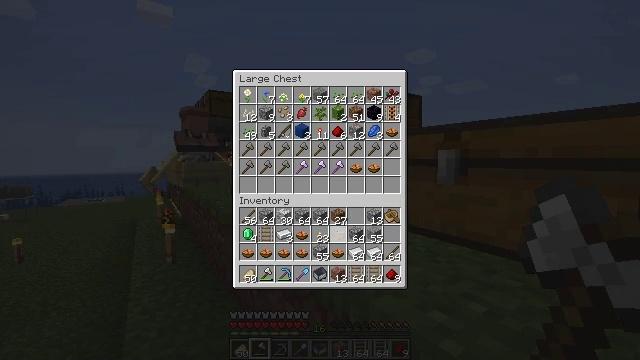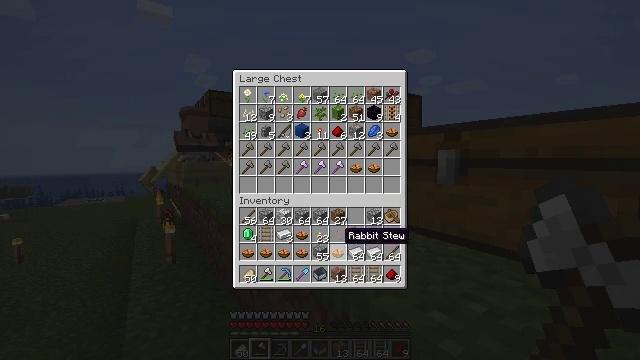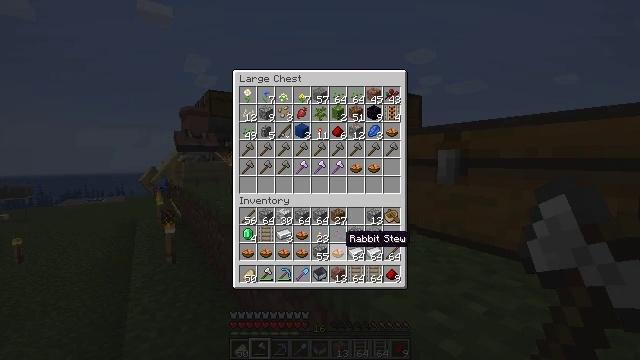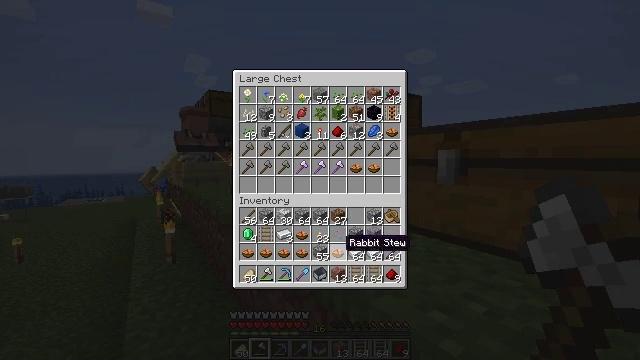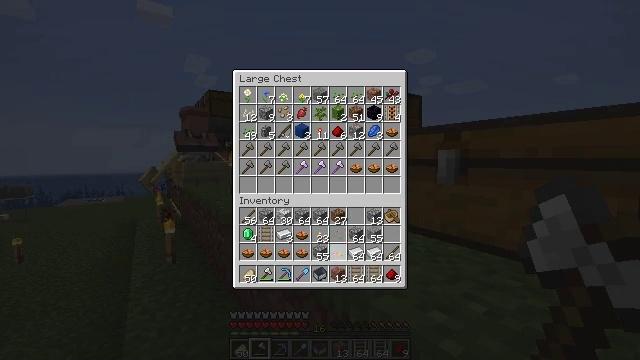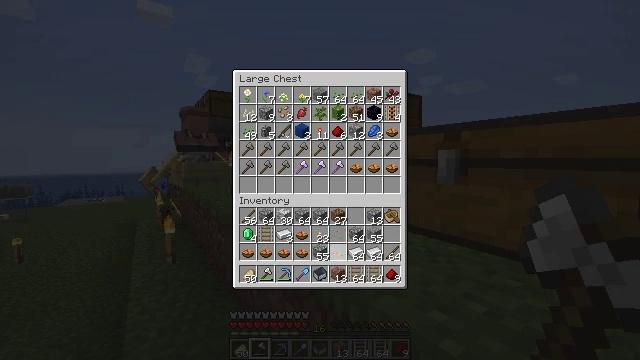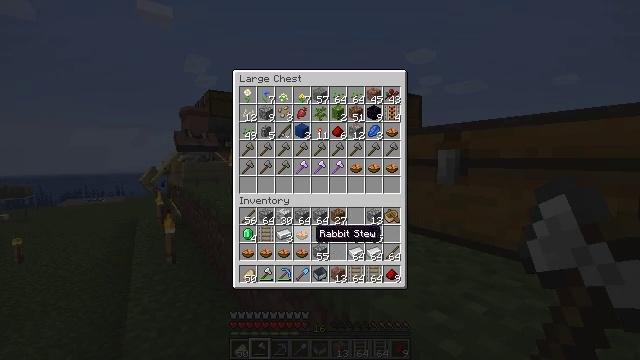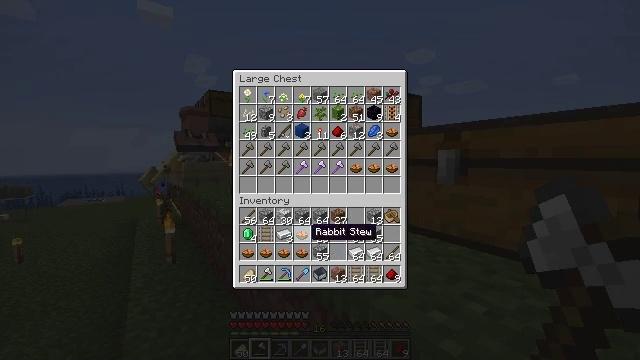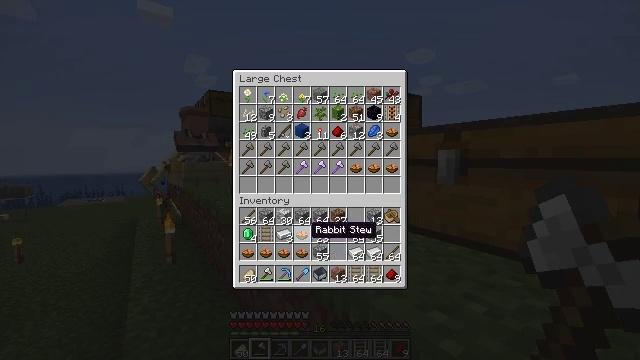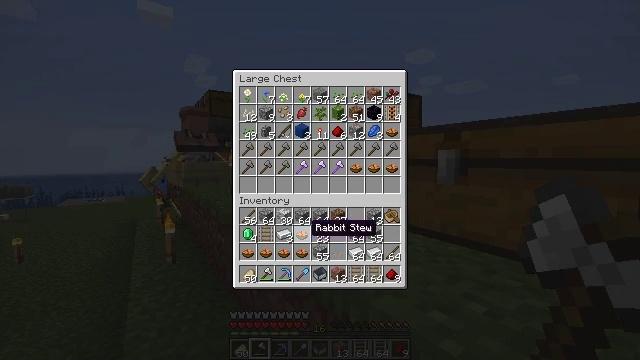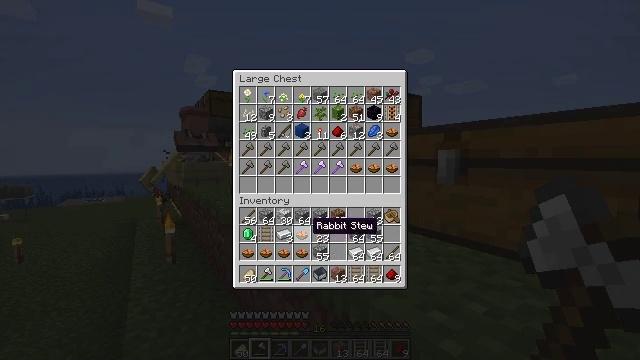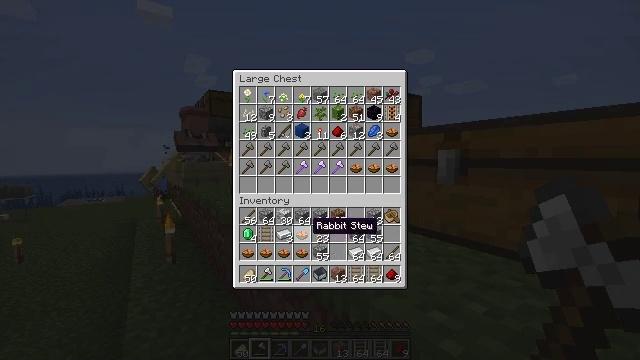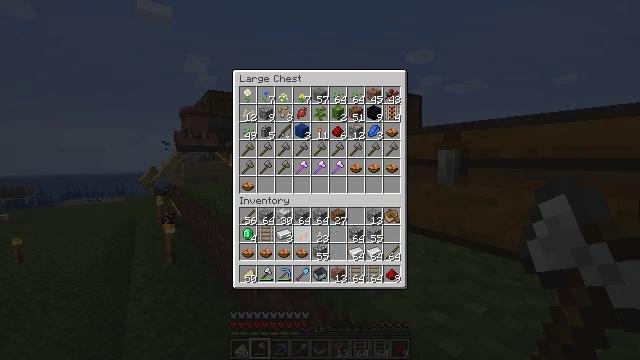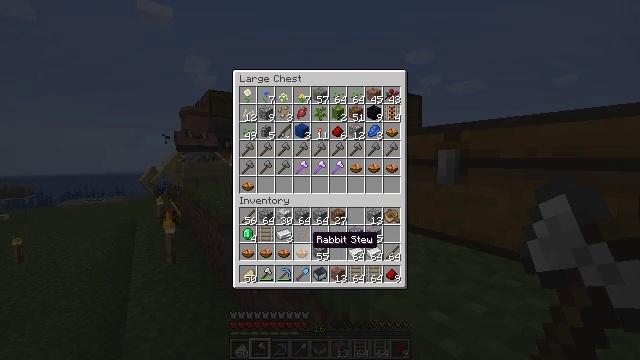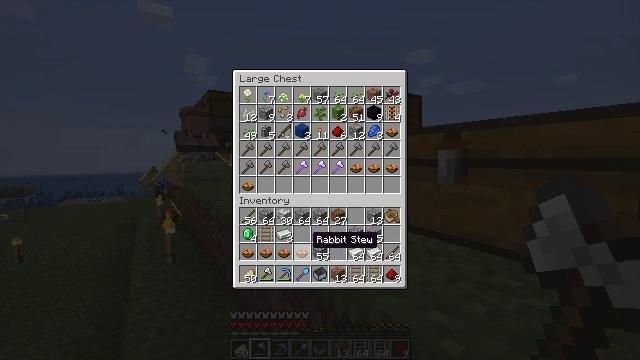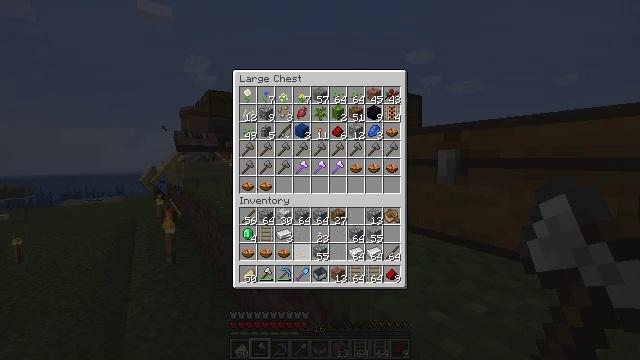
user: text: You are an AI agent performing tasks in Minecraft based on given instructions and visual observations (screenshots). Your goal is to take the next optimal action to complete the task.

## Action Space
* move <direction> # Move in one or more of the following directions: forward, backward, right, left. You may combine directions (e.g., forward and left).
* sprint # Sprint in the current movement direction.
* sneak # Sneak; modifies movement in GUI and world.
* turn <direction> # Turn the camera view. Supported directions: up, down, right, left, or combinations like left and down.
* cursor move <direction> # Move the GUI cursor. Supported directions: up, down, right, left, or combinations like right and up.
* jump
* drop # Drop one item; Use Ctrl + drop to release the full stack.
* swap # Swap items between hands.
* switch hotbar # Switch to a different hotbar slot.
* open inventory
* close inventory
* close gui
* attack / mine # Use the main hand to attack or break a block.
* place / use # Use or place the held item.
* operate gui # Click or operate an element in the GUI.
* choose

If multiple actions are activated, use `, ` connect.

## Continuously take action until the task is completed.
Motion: motion action
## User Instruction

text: Combine ingredients at the crafting table to get rabbit stew.
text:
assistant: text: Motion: sneak, cursor move down, operate gui
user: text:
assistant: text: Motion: sneak
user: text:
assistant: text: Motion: sneak
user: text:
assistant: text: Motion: sneak, operate gui
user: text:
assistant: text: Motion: sneak, operate gui
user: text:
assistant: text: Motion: sneak, cursor move left and up, operate gui
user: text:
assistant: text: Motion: sneak
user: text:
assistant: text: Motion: sneak
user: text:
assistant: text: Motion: sneak
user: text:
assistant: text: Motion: sneak
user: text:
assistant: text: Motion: sneak
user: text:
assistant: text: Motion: sneak, operate gui
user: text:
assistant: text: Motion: sneak, cursor move down, operate gui
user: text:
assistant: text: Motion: sneak
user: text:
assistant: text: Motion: sneak, operate gui
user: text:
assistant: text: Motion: sneak, operate gui
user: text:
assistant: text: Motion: sneak, cursor move left, operate gui
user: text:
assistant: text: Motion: sneak, cursor move left
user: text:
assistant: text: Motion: sneak
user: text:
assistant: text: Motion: sneak
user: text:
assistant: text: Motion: sneak, operate gui
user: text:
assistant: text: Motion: sneak, operate gui
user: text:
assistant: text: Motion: sneak, cursor move left
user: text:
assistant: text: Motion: sneak, cursor move left
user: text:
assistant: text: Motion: sneak
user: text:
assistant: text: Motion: sneak, operate gui
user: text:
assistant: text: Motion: sneak, operate gui
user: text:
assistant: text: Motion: sneak, operate gui
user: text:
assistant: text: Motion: sneak, cursor move left
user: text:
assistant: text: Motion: sneak